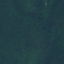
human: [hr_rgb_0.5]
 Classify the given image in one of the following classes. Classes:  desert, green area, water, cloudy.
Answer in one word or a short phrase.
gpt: green area